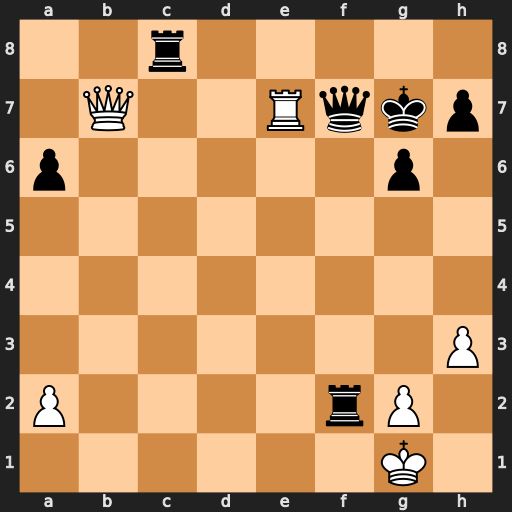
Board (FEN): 2r5/1Q2Rqkp/p5p1/8/8/7P/P4rP1/6K1
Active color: w
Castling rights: -
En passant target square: -
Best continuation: Rxf7+ Rxf7 Qxc8